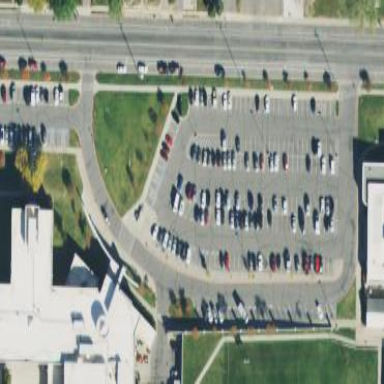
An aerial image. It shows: Parking area.